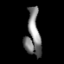
Tissue: lung
Cell type: Endothelial cells
Senescence score: 0.6067
Nuclear area (px): 657
Mean DAPI intensity: 127.531